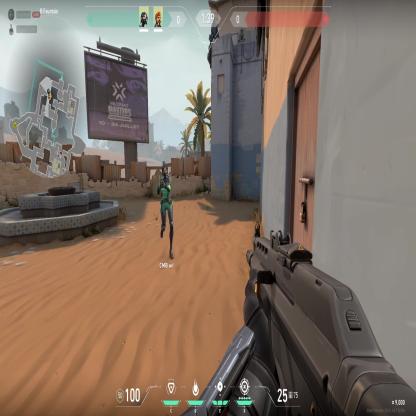
Label: teammate